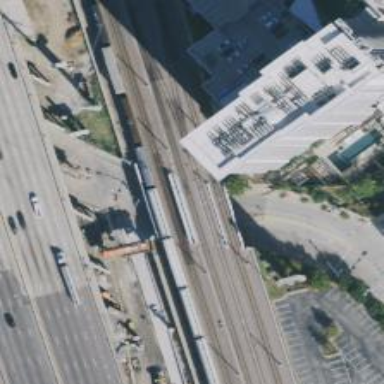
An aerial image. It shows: Light rail bridge.